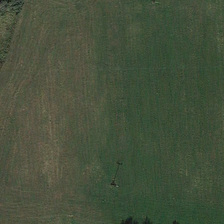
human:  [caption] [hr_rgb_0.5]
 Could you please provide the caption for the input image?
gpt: several green trees are near a piece of green meadow .

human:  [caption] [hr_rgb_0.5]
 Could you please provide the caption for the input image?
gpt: several green trees are near a piece of green meadow .

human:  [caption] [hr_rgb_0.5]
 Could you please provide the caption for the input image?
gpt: several green trees are near a piece of green meadow .

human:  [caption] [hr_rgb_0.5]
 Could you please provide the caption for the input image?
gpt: several green trees are near a piece of green meadow .

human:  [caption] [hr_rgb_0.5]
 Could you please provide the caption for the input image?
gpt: several green trees are near a piece of green meadow .